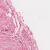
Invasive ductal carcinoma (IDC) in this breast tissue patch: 0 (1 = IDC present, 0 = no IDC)